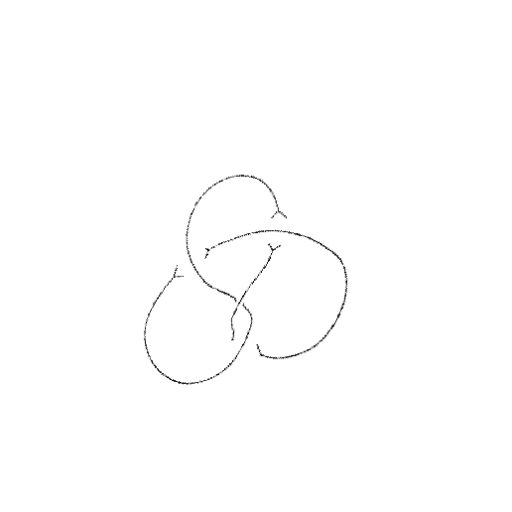
Crossing number: 4